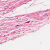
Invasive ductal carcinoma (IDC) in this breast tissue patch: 0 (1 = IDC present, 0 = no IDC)